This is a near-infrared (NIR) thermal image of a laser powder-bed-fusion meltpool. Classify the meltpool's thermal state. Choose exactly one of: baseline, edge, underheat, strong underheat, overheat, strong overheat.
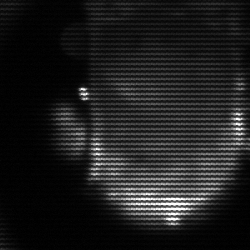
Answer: baseline